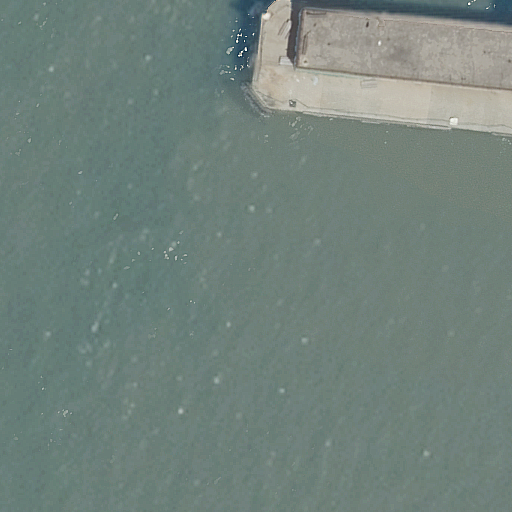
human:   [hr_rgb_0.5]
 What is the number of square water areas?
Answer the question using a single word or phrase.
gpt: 0

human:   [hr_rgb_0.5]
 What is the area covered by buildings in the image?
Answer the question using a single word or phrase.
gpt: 5777m2

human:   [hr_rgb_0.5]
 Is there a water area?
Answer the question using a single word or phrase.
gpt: yes

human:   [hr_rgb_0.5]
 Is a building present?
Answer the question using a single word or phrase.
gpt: yes

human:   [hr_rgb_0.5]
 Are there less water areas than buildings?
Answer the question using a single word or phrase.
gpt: no

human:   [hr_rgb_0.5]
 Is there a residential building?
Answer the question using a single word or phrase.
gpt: yes

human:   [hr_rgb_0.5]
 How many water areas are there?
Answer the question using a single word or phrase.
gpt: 1

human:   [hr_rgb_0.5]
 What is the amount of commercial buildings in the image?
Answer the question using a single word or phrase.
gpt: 0

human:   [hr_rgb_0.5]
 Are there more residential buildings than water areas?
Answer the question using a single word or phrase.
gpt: no

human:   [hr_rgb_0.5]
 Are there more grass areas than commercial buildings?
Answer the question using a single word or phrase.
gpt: no

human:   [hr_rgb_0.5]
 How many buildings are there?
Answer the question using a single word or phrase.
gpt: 1

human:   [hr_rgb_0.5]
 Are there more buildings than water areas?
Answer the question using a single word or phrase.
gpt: no

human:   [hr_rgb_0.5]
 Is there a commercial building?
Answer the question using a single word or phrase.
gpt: no

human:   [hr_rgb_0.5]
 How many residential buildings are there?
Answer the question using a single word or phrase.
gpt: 1

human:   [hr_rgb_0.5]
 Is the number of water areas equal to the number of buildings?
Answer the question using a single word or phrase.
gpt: yes

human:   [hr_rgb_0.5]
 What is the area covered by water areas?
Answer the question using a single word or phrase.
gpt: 9423m2

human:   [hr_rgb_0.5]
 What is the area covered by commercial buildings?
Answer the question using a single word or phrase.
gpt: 0m2

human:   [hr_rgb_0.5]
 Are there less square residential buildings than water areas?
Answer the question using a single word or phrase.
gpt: yes

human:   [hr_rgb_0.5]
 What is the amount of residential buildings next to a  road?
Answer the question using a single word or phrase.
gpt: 0

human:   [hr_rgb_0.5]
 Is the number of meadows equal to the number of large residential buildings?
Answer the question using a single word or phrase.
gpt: no

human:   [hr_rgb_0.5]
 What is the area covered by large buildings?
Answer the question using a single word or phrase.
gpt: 5777m2

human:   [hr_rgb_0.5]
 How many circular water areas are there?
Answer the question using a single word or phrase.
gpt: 0

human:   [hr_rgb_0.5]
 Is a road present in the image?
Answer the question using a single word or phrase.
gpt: no

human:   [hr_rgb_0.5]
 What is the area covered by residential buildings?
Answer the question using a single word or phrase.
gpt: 5777m2

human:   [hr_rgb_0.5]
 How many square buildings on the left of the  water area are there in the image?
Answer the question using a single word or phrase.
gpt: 0

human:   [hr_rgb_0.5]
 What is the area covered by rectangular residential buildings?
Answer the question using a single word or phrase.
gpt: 5777m2

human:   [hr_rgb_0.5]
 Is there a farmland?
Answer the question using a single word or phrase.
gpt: no

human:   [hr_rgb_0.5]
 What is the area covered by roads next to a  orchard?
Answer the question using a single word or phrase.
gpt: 0m2

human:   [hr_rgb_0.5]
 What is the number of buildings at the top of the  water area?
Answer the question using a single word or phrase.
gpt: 1

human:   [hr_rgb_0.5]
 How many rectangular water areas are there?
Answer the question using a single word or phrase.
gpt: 0

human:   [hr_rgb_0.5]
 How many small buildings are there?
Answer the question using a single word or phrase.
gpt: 0

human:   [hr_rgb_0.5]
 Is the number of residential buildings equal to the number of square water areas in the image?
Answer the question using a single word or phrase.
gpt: no

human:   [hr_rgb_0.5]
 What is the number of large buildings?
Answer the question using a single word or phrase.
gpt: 1

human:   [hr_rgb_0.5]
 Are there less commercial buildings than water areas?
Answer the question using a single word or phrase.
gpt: yes

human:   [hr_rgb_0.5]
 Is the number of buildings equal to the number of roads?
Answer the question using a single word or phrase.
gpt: no

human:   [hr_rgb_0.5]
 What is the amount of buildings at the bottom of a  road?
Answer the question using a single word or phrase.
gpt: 0

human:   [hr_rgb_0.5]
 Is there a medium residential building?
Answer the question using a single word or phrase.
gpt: no

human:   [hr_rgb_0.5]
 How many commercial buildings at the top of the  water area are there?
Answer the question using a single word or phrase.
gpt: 0

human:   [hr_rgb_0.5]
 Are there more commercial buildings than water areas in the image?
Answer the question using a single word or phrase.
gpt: no

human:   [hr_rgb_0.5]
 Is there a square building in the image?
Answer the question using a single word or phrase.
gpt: no

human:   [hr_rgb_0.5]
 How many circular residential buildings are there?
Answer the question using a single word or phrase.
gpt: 0

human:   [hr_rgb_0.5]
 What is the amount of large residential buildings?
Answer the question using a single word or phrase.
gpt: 1

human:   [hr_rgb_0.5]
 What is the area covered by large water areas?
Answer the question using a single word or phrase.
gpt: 9423m2

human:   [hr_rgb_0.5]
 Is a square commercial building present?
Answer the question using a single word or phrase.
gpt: no

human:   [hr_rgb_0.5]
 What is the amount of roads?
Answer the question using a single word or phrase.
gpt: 0

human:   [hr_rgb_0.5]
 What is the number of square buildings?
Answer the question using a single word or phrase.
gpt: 0

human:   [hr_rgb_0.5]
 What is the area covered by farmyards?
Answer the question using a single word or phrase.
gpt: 0m2

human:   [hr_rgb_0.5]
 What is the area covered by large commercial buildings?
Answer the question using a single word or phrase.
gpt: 0m2

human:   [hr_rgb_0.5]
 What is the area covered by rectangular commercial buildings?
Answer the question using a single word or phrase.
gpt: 0m2

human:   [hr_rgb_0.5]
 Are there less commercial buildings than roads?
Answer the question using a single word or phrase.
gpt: no

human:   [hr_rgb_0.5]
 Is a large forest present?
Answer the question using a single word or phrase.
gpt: no

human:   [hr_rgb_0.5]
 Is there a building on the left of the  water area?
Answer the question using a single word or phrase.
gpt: no

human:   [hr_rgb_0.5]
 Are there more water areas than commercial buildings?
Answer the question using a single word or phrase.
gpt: yes

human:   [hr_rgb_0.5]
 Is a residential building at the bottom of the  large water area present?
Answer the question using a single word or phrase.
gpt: no

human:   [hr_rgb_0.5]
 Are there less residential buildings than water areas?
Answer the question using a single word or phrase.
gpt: no

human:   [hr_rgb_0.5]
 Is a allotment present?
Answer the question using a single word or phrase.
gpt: no

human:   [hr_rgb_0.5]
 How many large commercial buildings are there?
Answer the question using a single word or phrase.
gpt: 0

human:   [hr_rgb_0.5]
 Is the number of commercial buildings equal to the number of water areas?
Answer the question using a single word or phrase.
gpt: no

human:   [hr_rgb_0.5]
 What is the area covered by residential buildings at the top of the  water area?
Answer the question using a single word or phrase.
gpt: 5777m2

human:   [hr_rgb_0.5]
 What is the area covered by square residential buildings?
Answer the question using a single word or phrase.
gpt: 0m2

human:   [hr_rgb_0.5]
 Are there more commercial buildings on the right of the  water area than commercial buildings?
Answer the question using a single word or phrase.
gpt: no

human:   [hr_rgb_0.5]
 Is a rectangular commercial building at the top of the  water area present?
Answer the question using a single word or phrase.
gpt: no

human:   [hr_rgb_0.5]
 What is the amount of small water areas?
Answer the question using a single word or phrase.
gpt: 0

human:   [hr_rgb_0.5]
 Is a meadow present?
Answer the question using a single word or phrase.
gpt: no